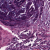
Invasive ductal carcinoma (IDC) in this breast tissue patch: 0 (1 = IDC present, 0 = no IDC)